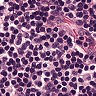
Metastatic tissue present: no